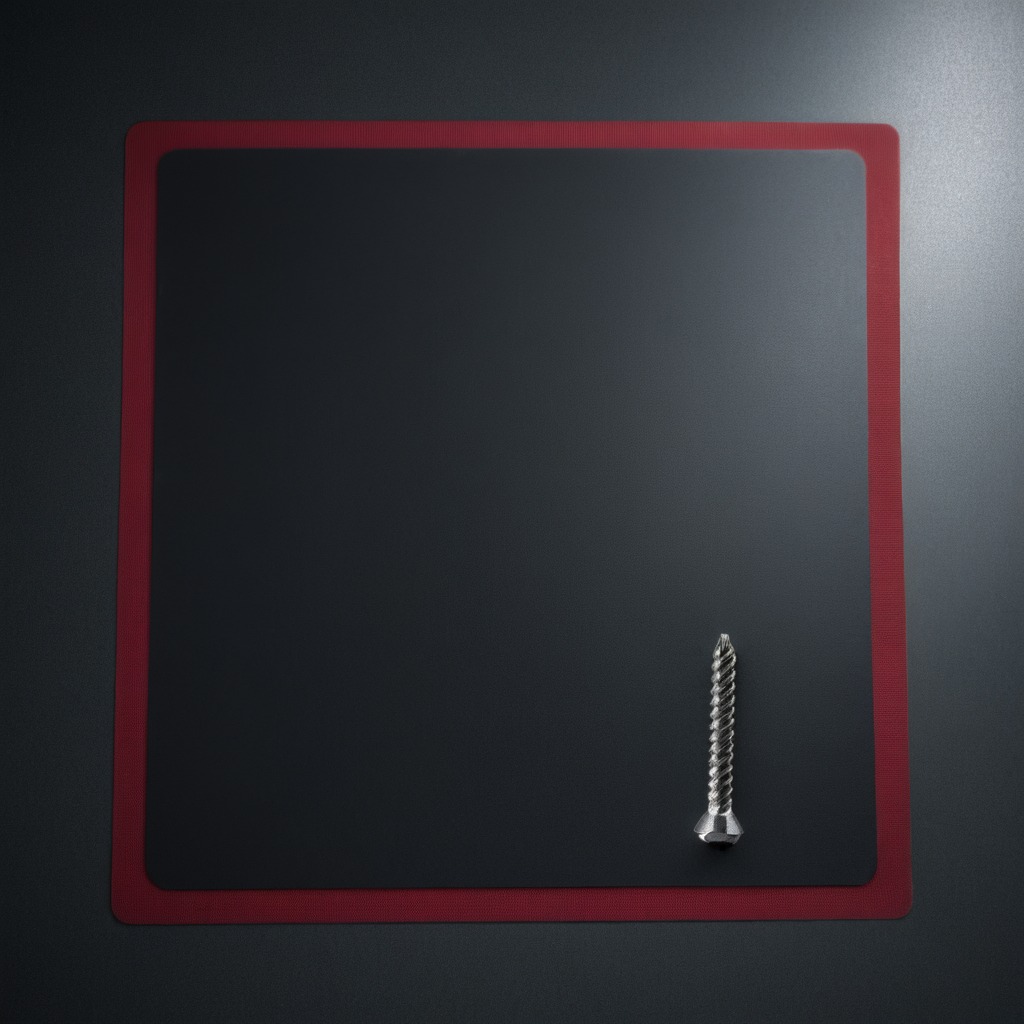
A metal screw is lying on the clean granite tabletop covered with a red rubber mat inside a workshop at night dim ambient light soft shadows worn but beneath the mat.